Два протона и два позитрона, первоначально покоившиеся в вершинах квадрата (см. рисунок), разлетаются.  Отношение их масс $M / m=2000$, а заряды одинаковы.
Найти отношение скоростей протонов и позитронов после разлета (на бесконечности).
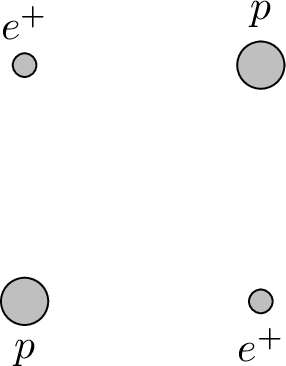
Ответ: $$ \frac{u}{v}=\sqrt{\frac{m}{M} \frac{1}{4 \sqrt{2}+1}} \approx 0.01. $$
Темы:
T, Механика, ЗСЭ, Электричество, Всероссийские